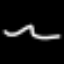
Label: squiggle